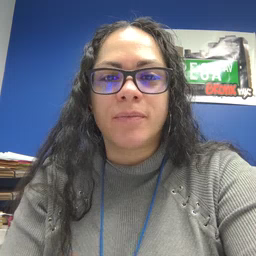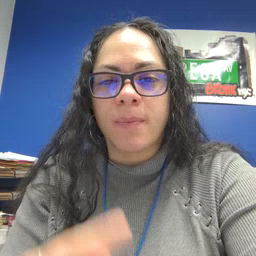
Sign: think